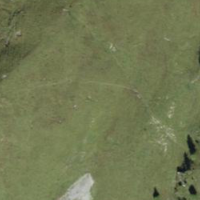
EUNIS habitat code: 23
Species observed at this site:
Selaginella selaginoides